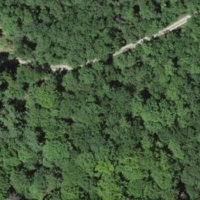
EUNIS habitat code: 41
Species observed at this site:
Geranium sanguineum